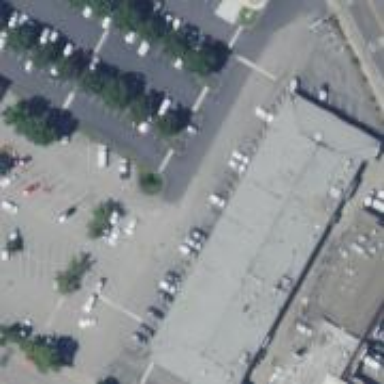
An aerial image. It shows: Retail area.